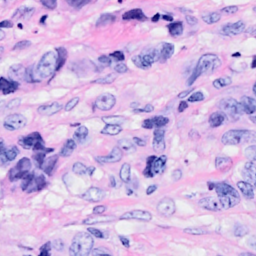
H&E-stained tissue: Breast